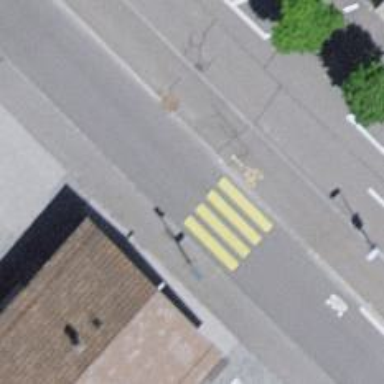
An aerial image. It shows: Uncontrolled road crossing with markings.